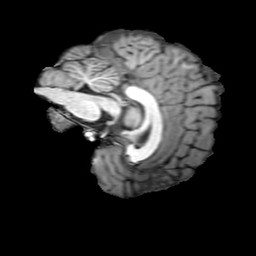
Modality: T1w
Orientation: sagittal
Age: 28
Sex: male
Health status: ill